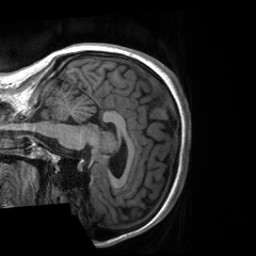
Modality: T1w
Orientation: sagittal
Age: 25
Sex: female
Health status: healthy
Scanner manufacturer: siemens
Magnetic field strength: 3 T
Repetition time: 2 s
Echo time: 0.00232 s